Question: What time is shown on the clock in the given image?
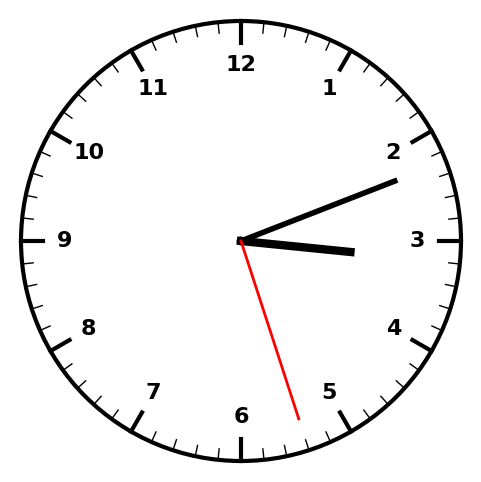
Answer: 03:11:27